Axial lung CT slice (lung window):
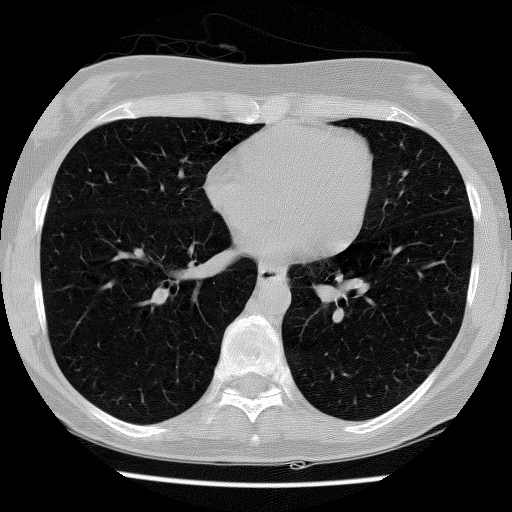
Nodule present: no